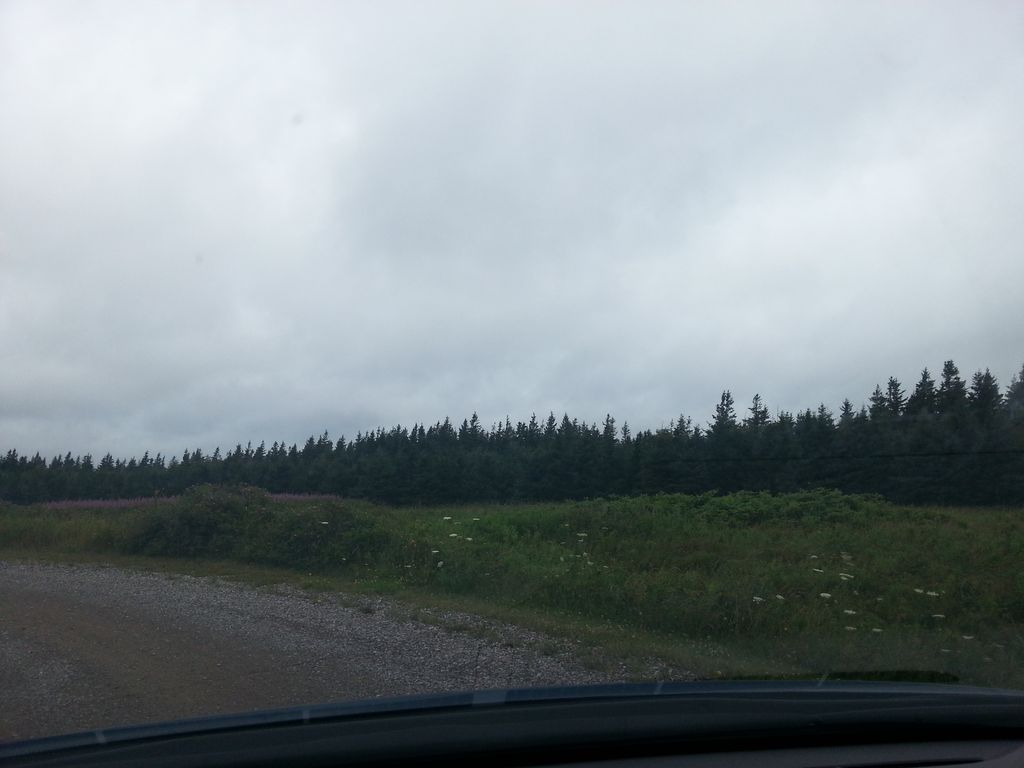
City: charlottetown